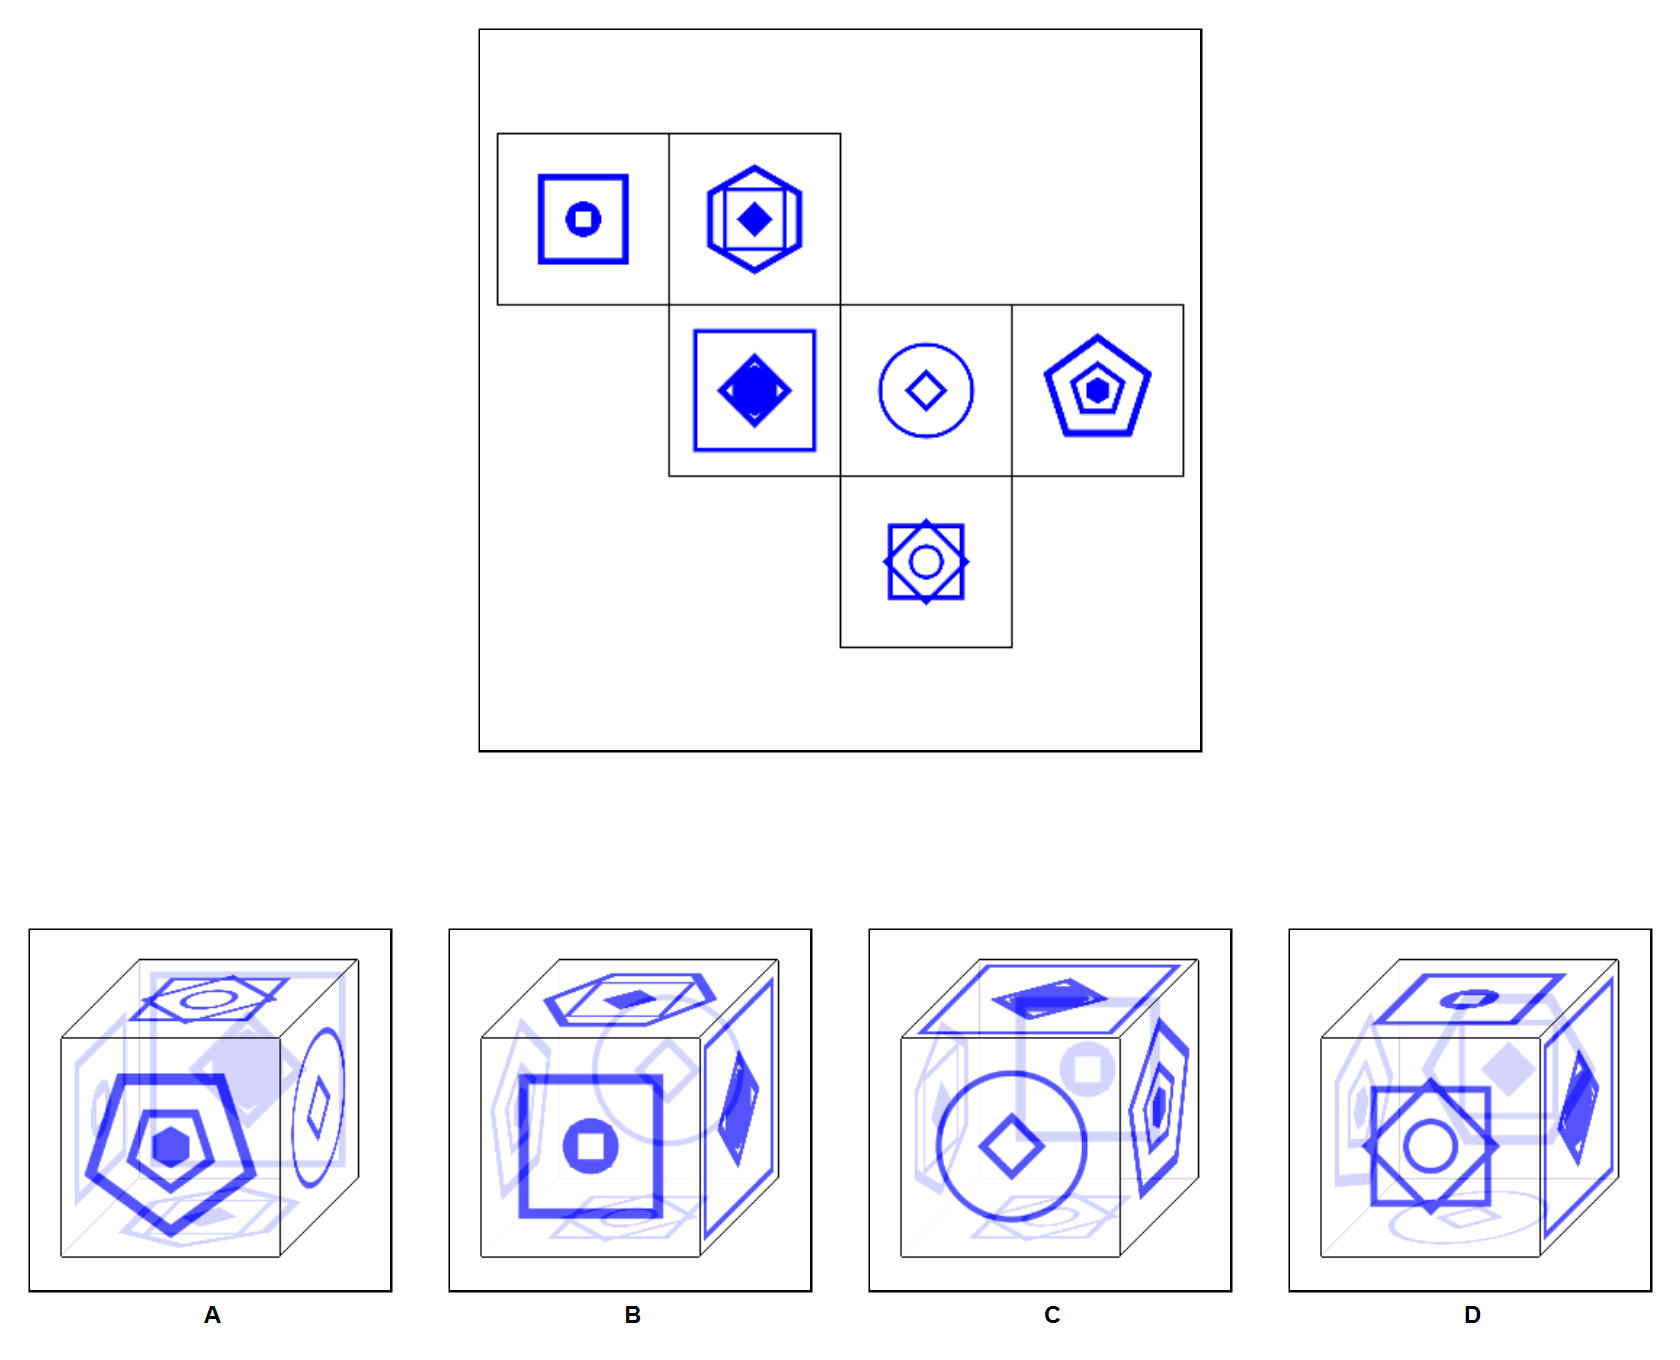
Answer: C